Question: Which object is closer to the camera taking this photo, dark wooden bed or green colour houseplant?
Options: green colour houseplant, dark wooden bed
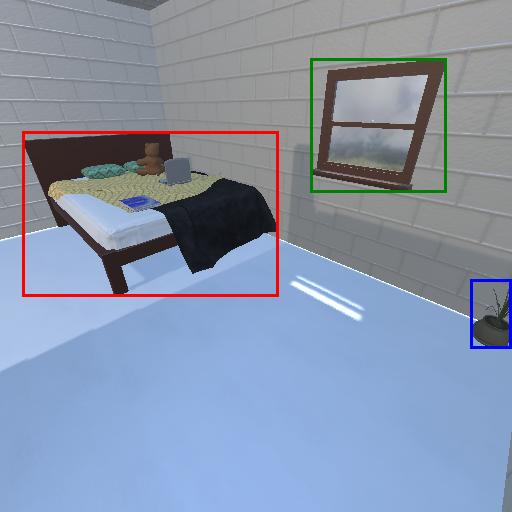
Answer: green colour houseplant